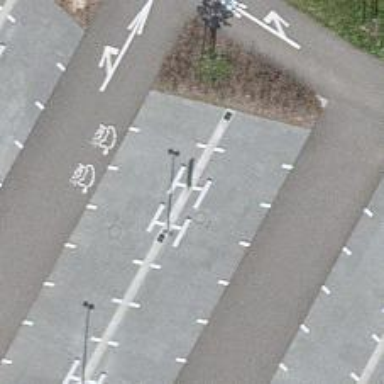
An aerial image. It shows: Charging station.